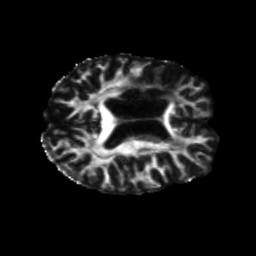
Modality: FA
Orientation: axial
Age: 68
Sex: female
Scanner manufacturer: siemens
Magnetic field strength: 3 T
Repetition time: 5.25 s
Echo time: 0.08 s